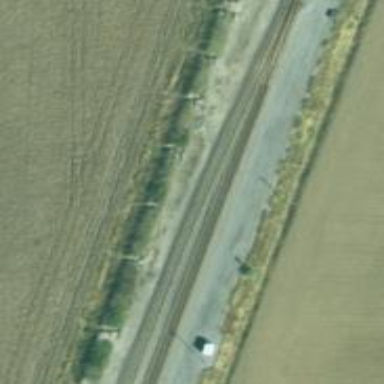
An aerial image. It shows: Railway spur junction.